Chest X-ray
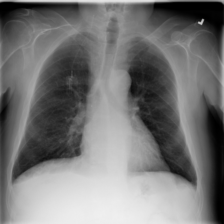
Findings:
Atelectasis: negative
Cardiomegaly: negative
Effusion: negative
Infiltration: negative
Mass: negative
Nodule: negative
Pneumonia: negative
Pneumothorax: negative
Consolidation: negative
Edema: negative
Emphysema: negative
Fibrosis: negative
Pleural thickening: negative
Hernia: negative